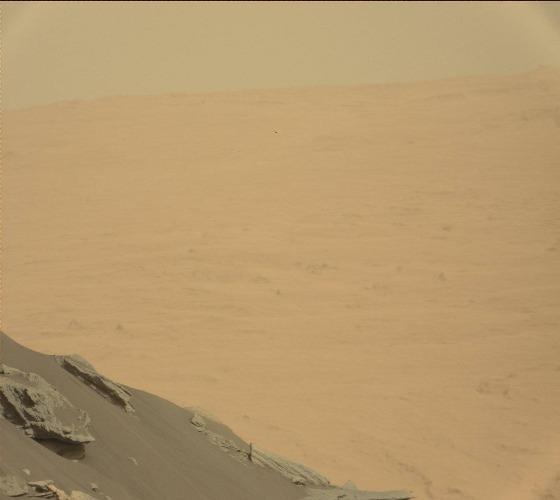
Terrain classes present: Bedrock, Gravel / Sand / Soil, Rock, Shadow, Sky / Distant Mountains